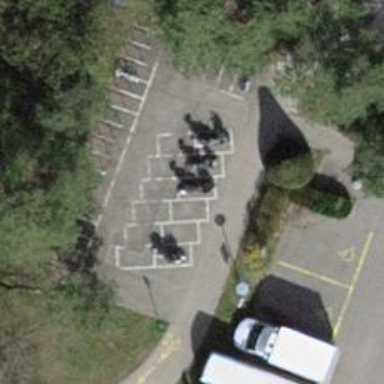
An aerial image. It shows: Motorcycle parking area.